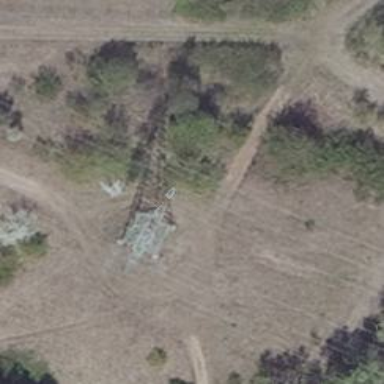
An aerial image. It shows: Power line in the image.